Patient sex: M
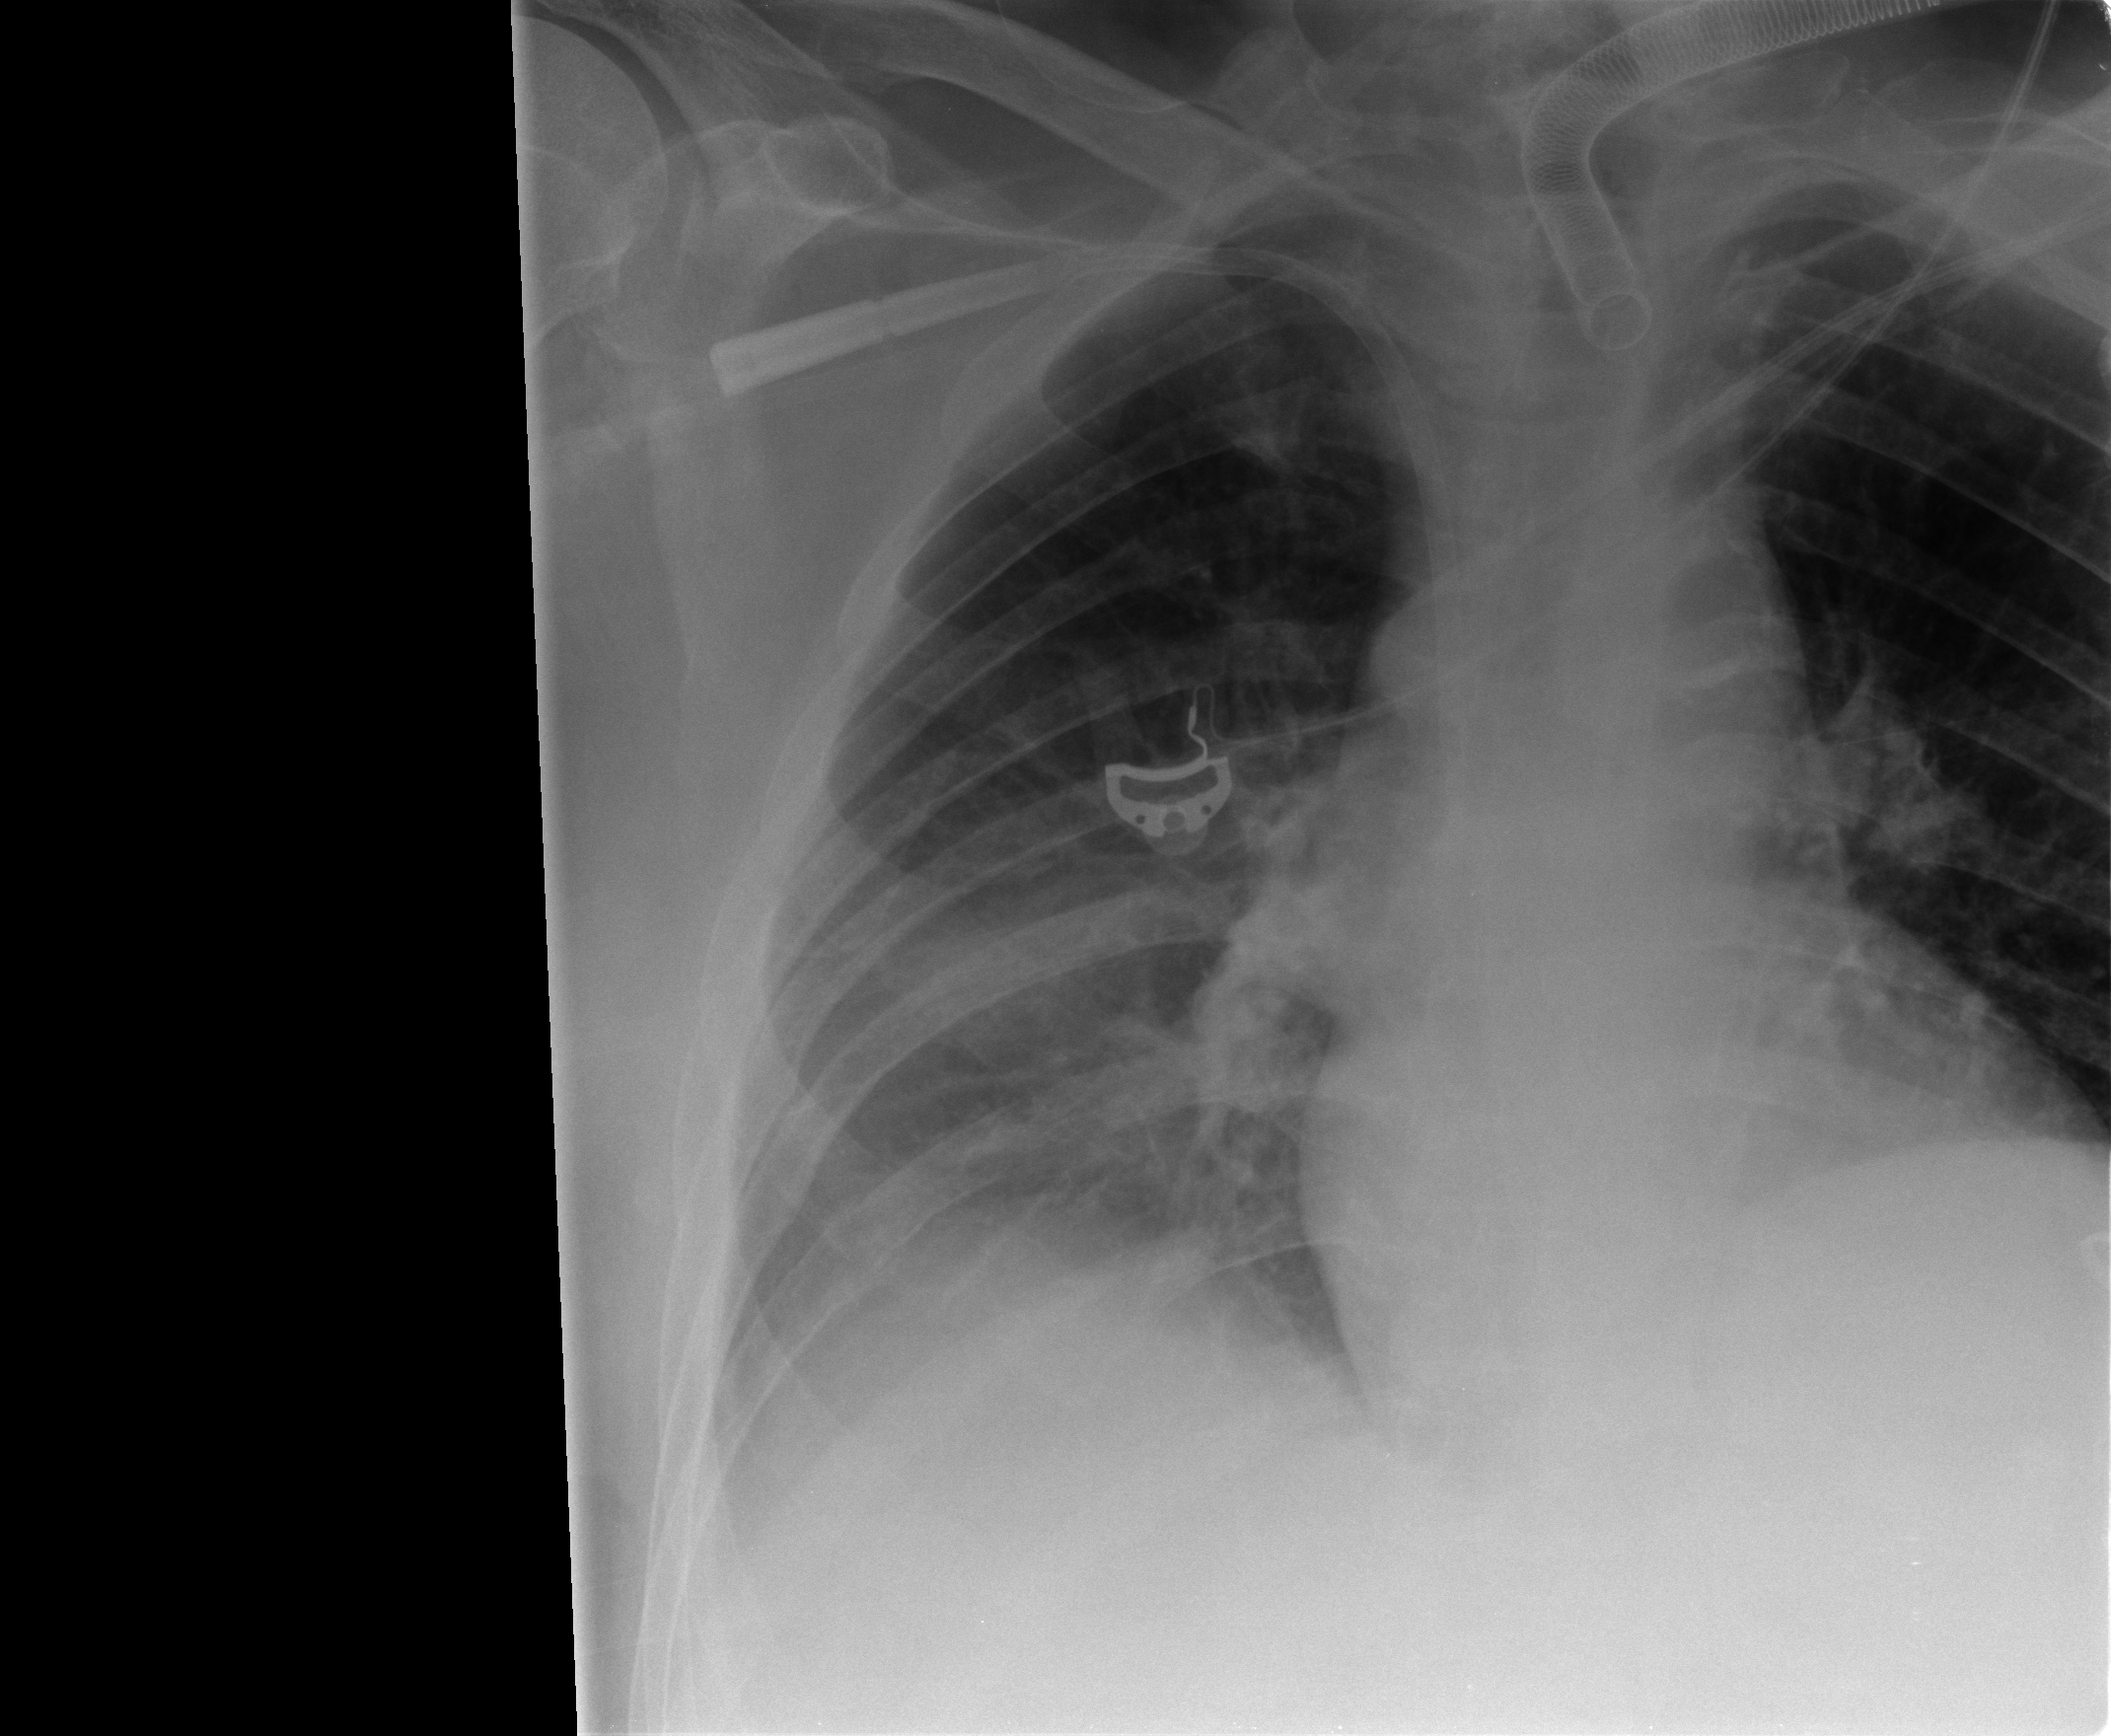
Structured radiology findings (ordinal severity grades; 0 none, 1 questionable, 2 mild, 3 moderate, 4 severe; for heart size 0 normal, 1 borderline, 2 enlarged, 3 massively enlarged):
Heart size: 0
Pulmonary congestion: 0
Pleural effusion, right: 2
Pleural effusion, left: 0
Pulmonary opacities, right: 0
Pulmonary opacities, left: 0
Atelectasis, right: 2
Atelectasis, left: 0